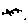
Label: star